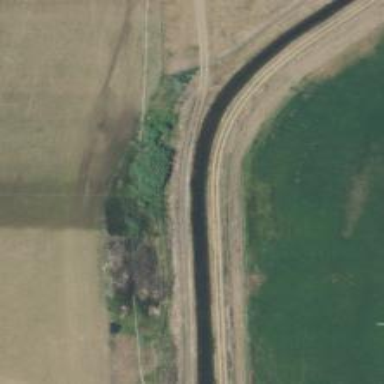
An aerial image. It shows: Canal.